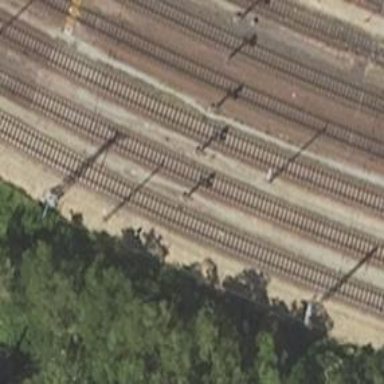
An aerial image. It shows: Railway signal.